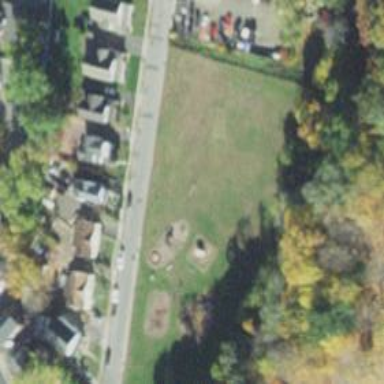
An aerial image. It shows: Playground with roundabout.